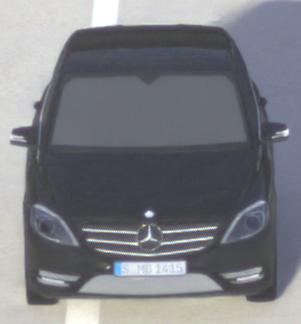
Make: Mercedes-Benz
Model: B 180 BlueEFFICIENCY
Detailed model: B-Class (246)
Model produced from: 2011/11
Model produced until: 2012/10
Doors: 5
Color: black
Road condition: dry road
Daytime: morning or afternoon
Contrast: medium contrast